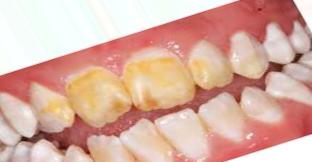
Condition: Tooth Discoloration